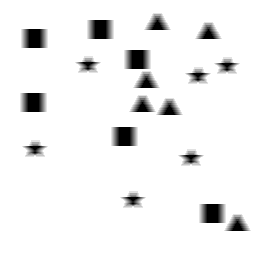
Squares: 6
Triangles: 6
Stars: 6
Total shapes: 18